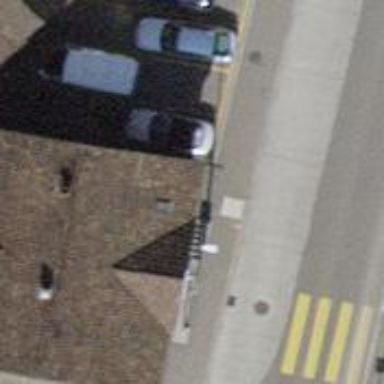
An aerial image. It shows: Bus stop with platform for public transport.